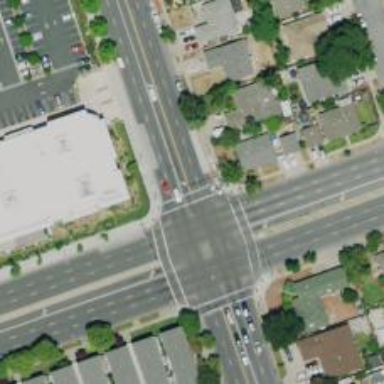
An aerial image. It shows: Solid stop line on the road.